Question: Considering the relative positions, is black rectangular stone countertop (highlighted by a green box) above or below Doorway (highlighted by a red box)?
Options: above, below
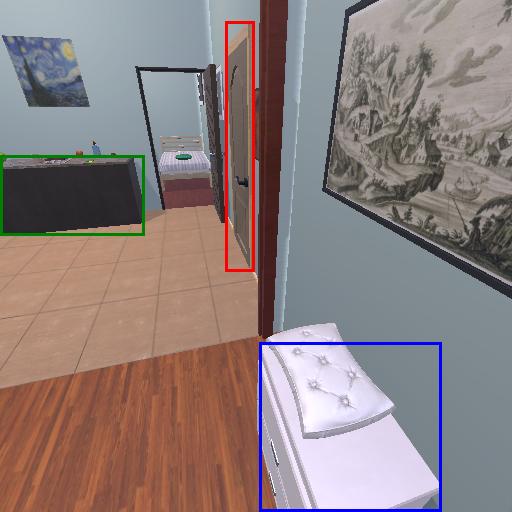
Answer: above